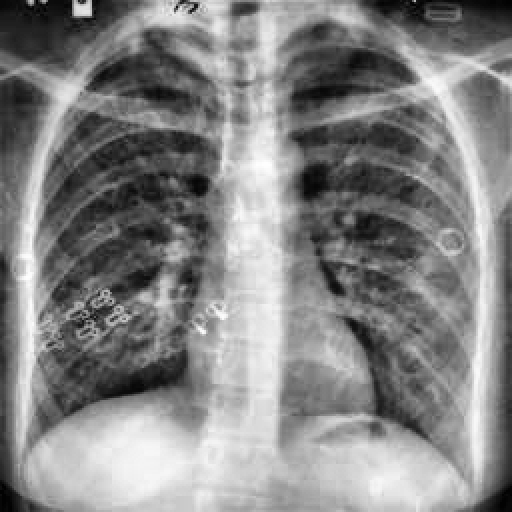
Finding: TUBERCULOSIS